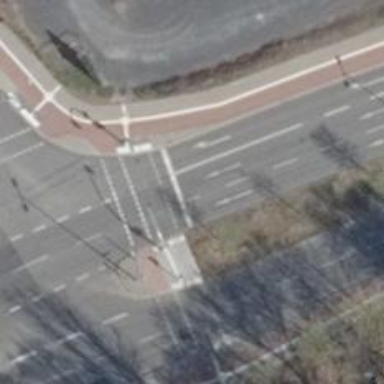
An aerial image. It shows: Road with traffic signals for signaling.